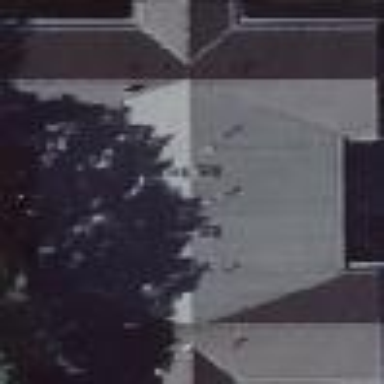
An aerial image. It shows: Hospital building with hipped roof.